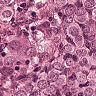
Metastatic tissue present: yes